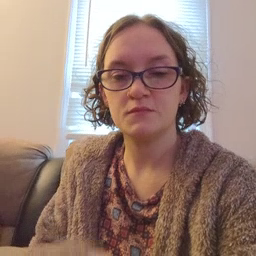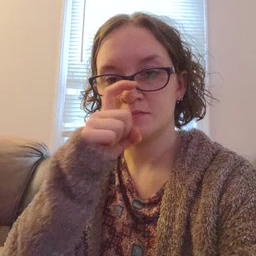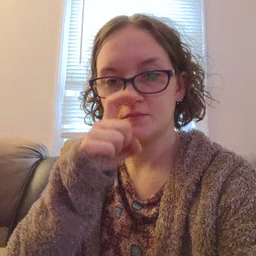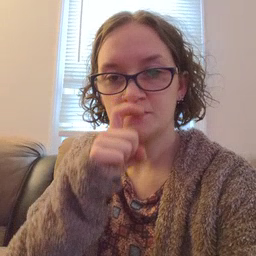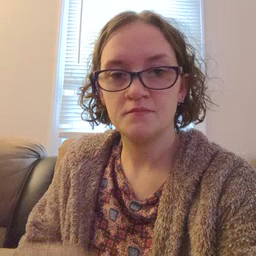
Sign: doll